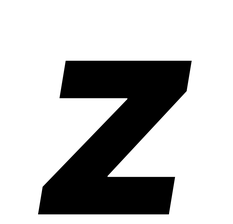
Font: Inter-Italic_ExtraBold_Italic